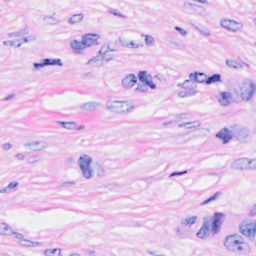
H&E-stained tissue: Breast